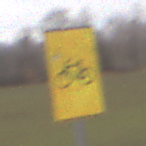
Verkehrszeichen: RadverkehrOhnePfeilsymbol
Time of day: Midday
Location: Outdoor (RoadRail)
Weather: Overcast
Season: NotSpecified
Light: Natural